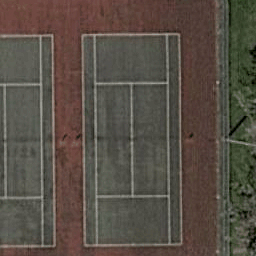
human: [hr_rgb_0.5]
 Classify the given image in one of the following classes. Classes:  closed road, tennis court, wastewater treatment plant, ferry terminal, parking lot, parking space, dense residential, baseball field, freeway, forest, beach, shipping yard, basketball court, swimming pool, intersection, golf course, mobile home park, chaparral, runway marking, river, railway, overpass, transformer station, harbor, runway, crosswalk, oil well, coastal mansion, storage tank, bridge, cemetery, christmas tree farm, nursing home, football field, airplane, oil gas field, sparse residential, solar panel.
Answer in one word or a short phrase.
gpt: tennis court